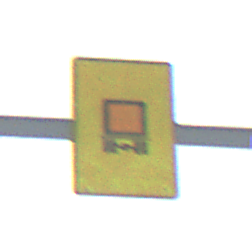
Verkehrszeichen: KennzeichnungspflichtigeFahrzeugeGefaehrlicheGueterOhnePfeilsymbol
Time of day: SunriseSunset
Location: Outdoor (Nature)
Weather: PartlyCloudy
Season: NotSpecified
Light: Natural